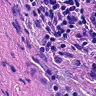
Metastatic tissue present: no